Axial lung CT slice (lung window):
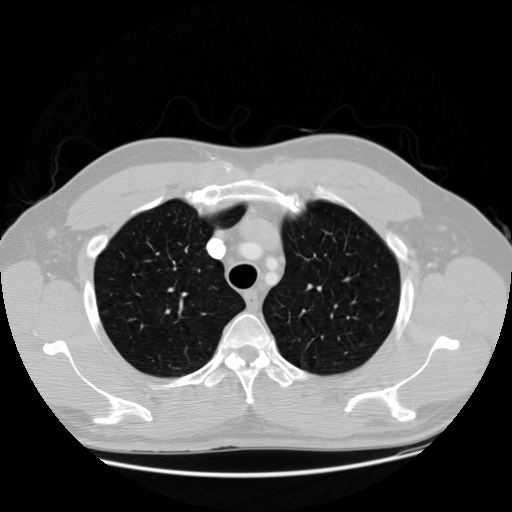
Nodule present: no